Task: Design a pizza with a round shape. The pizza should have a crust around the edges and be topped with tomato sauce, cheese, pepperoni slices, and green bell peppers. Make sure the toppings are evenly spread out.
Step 496:
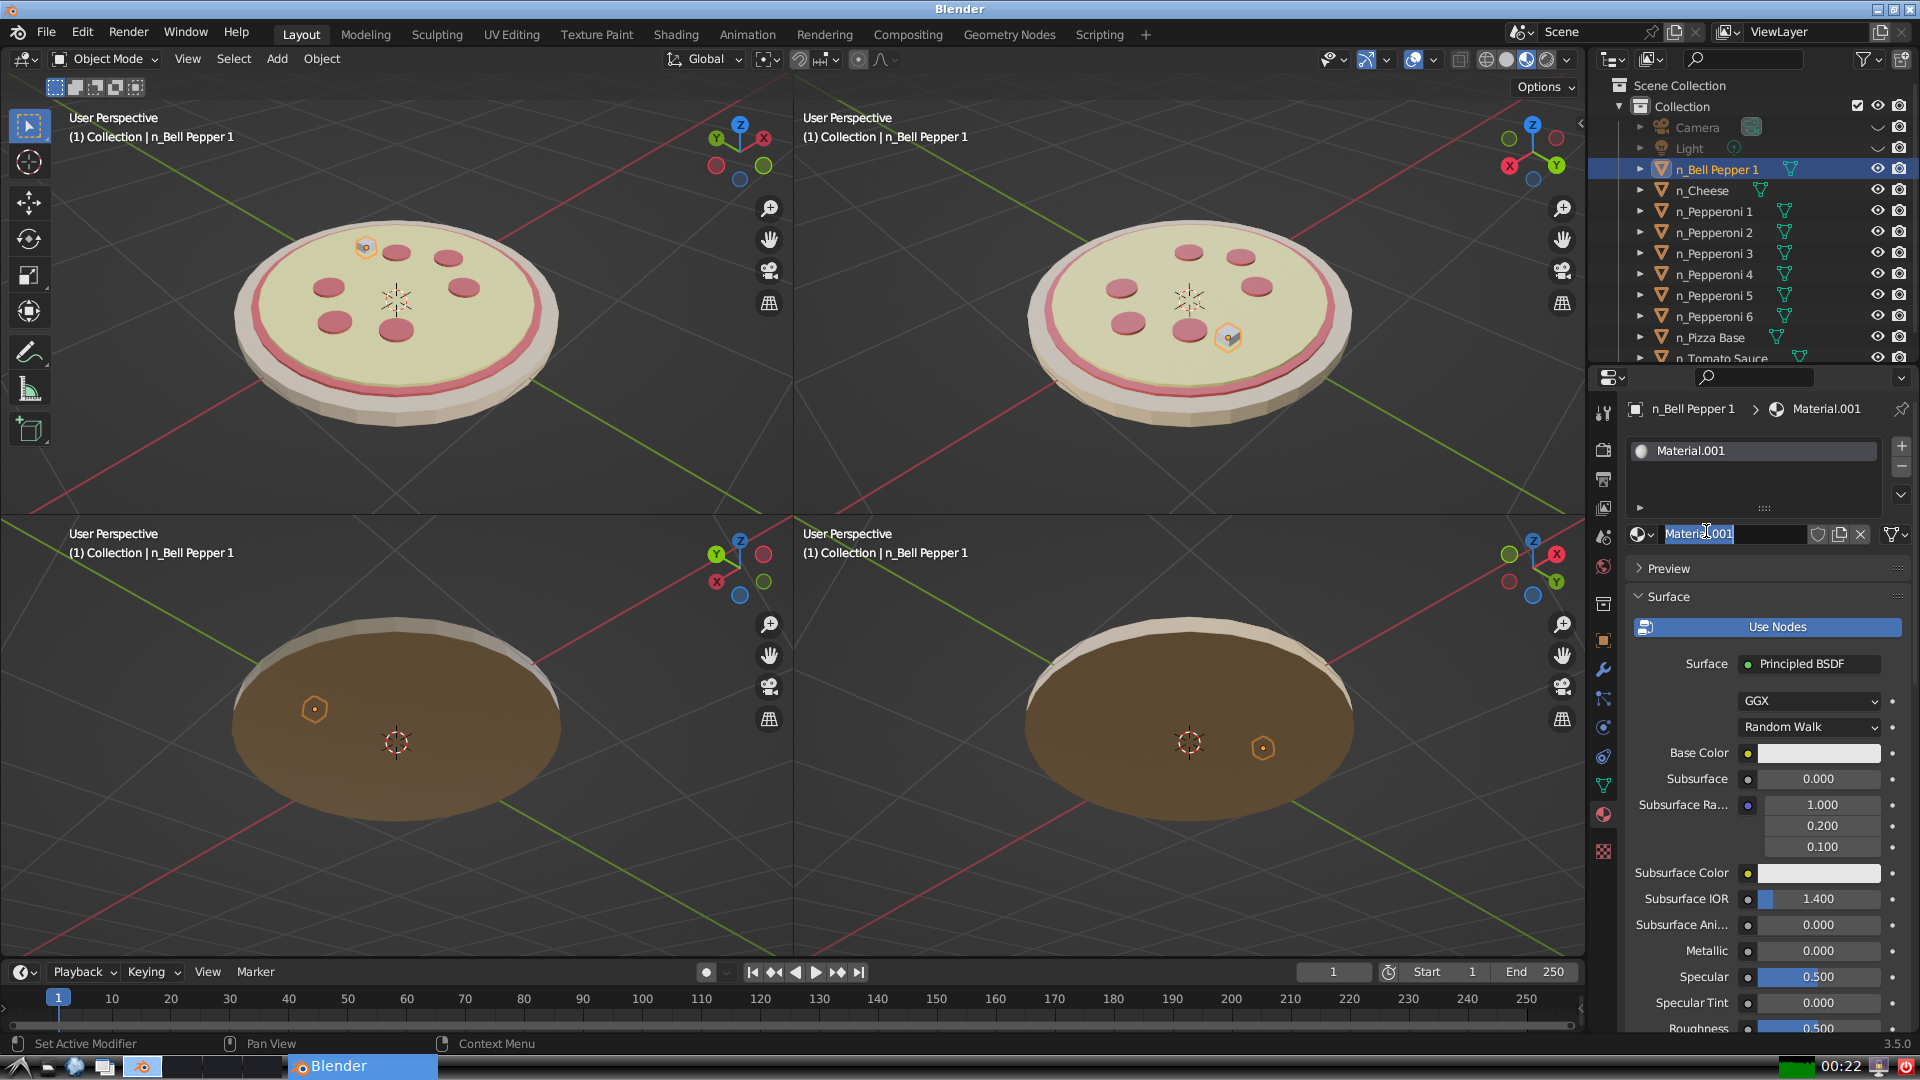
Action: input_text: n_Green Bell Pepper